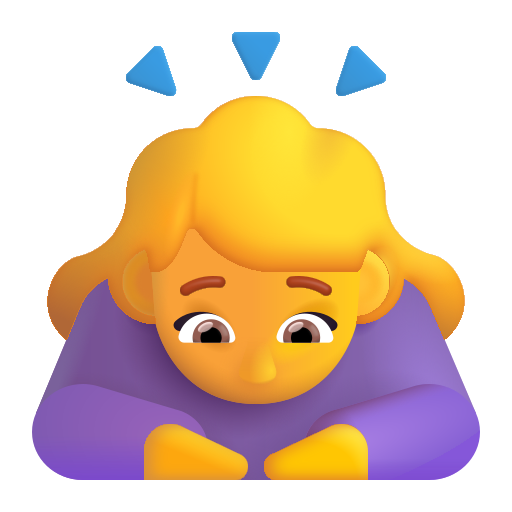
woman bowing color default